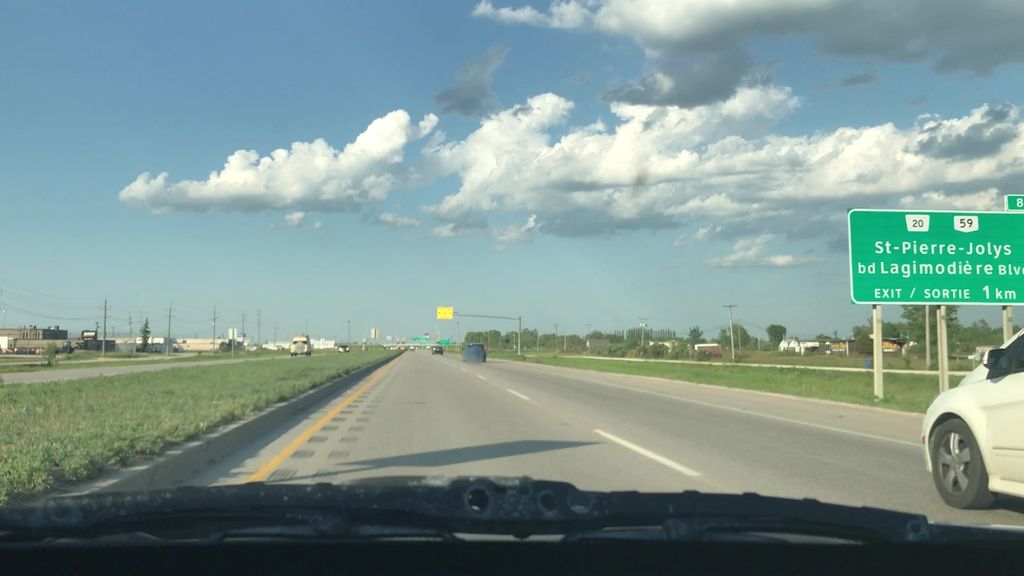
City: winnipeg